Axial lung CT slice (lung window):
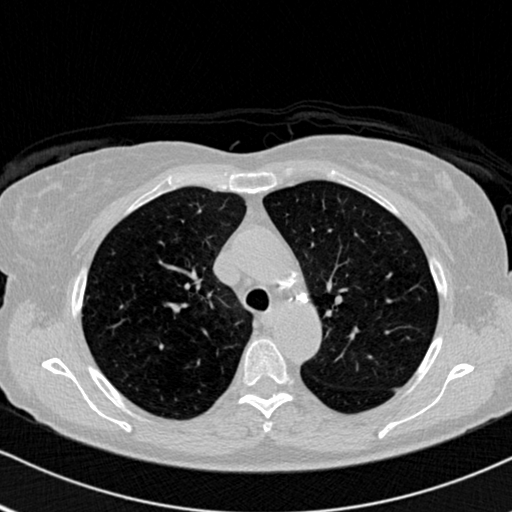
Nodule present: no